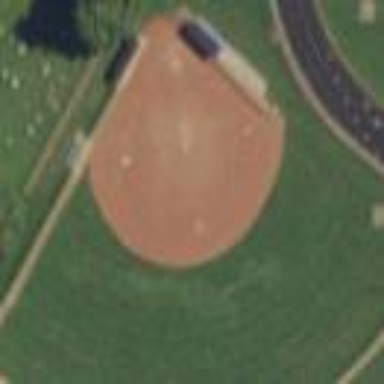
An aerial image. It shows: Baseball pitch for leisure land.